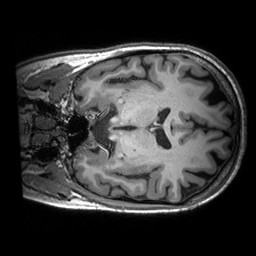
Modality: T1w
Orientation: coronal
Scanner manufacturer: siemens
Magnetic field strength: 3 T
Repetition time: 2.53 s
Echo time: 0.00288 s